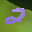
Label: 2